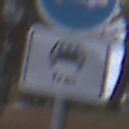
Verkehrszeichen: MehrfachbesetzePersonenkraftwagenFrei
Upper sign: Busssonderstreifen
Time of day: MorningAfternoon
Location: Outdoor (Urban)
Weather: Overcast
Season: NotSpecified
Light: Natural